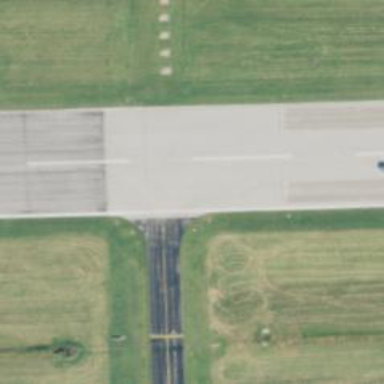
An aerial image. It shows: Runway surface made of asphalt at airport.